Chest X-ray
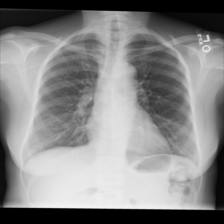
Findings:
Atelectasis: negative
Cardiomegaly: negative
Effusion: negative
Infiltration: negative
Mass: negative
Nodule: negative
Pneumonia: negative
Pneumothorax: negative
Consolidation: negative
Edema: negative
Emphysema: negative
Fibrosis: negative
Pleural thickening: negative
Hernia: negative